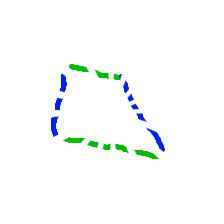
Shape: trapezoid